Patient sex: M
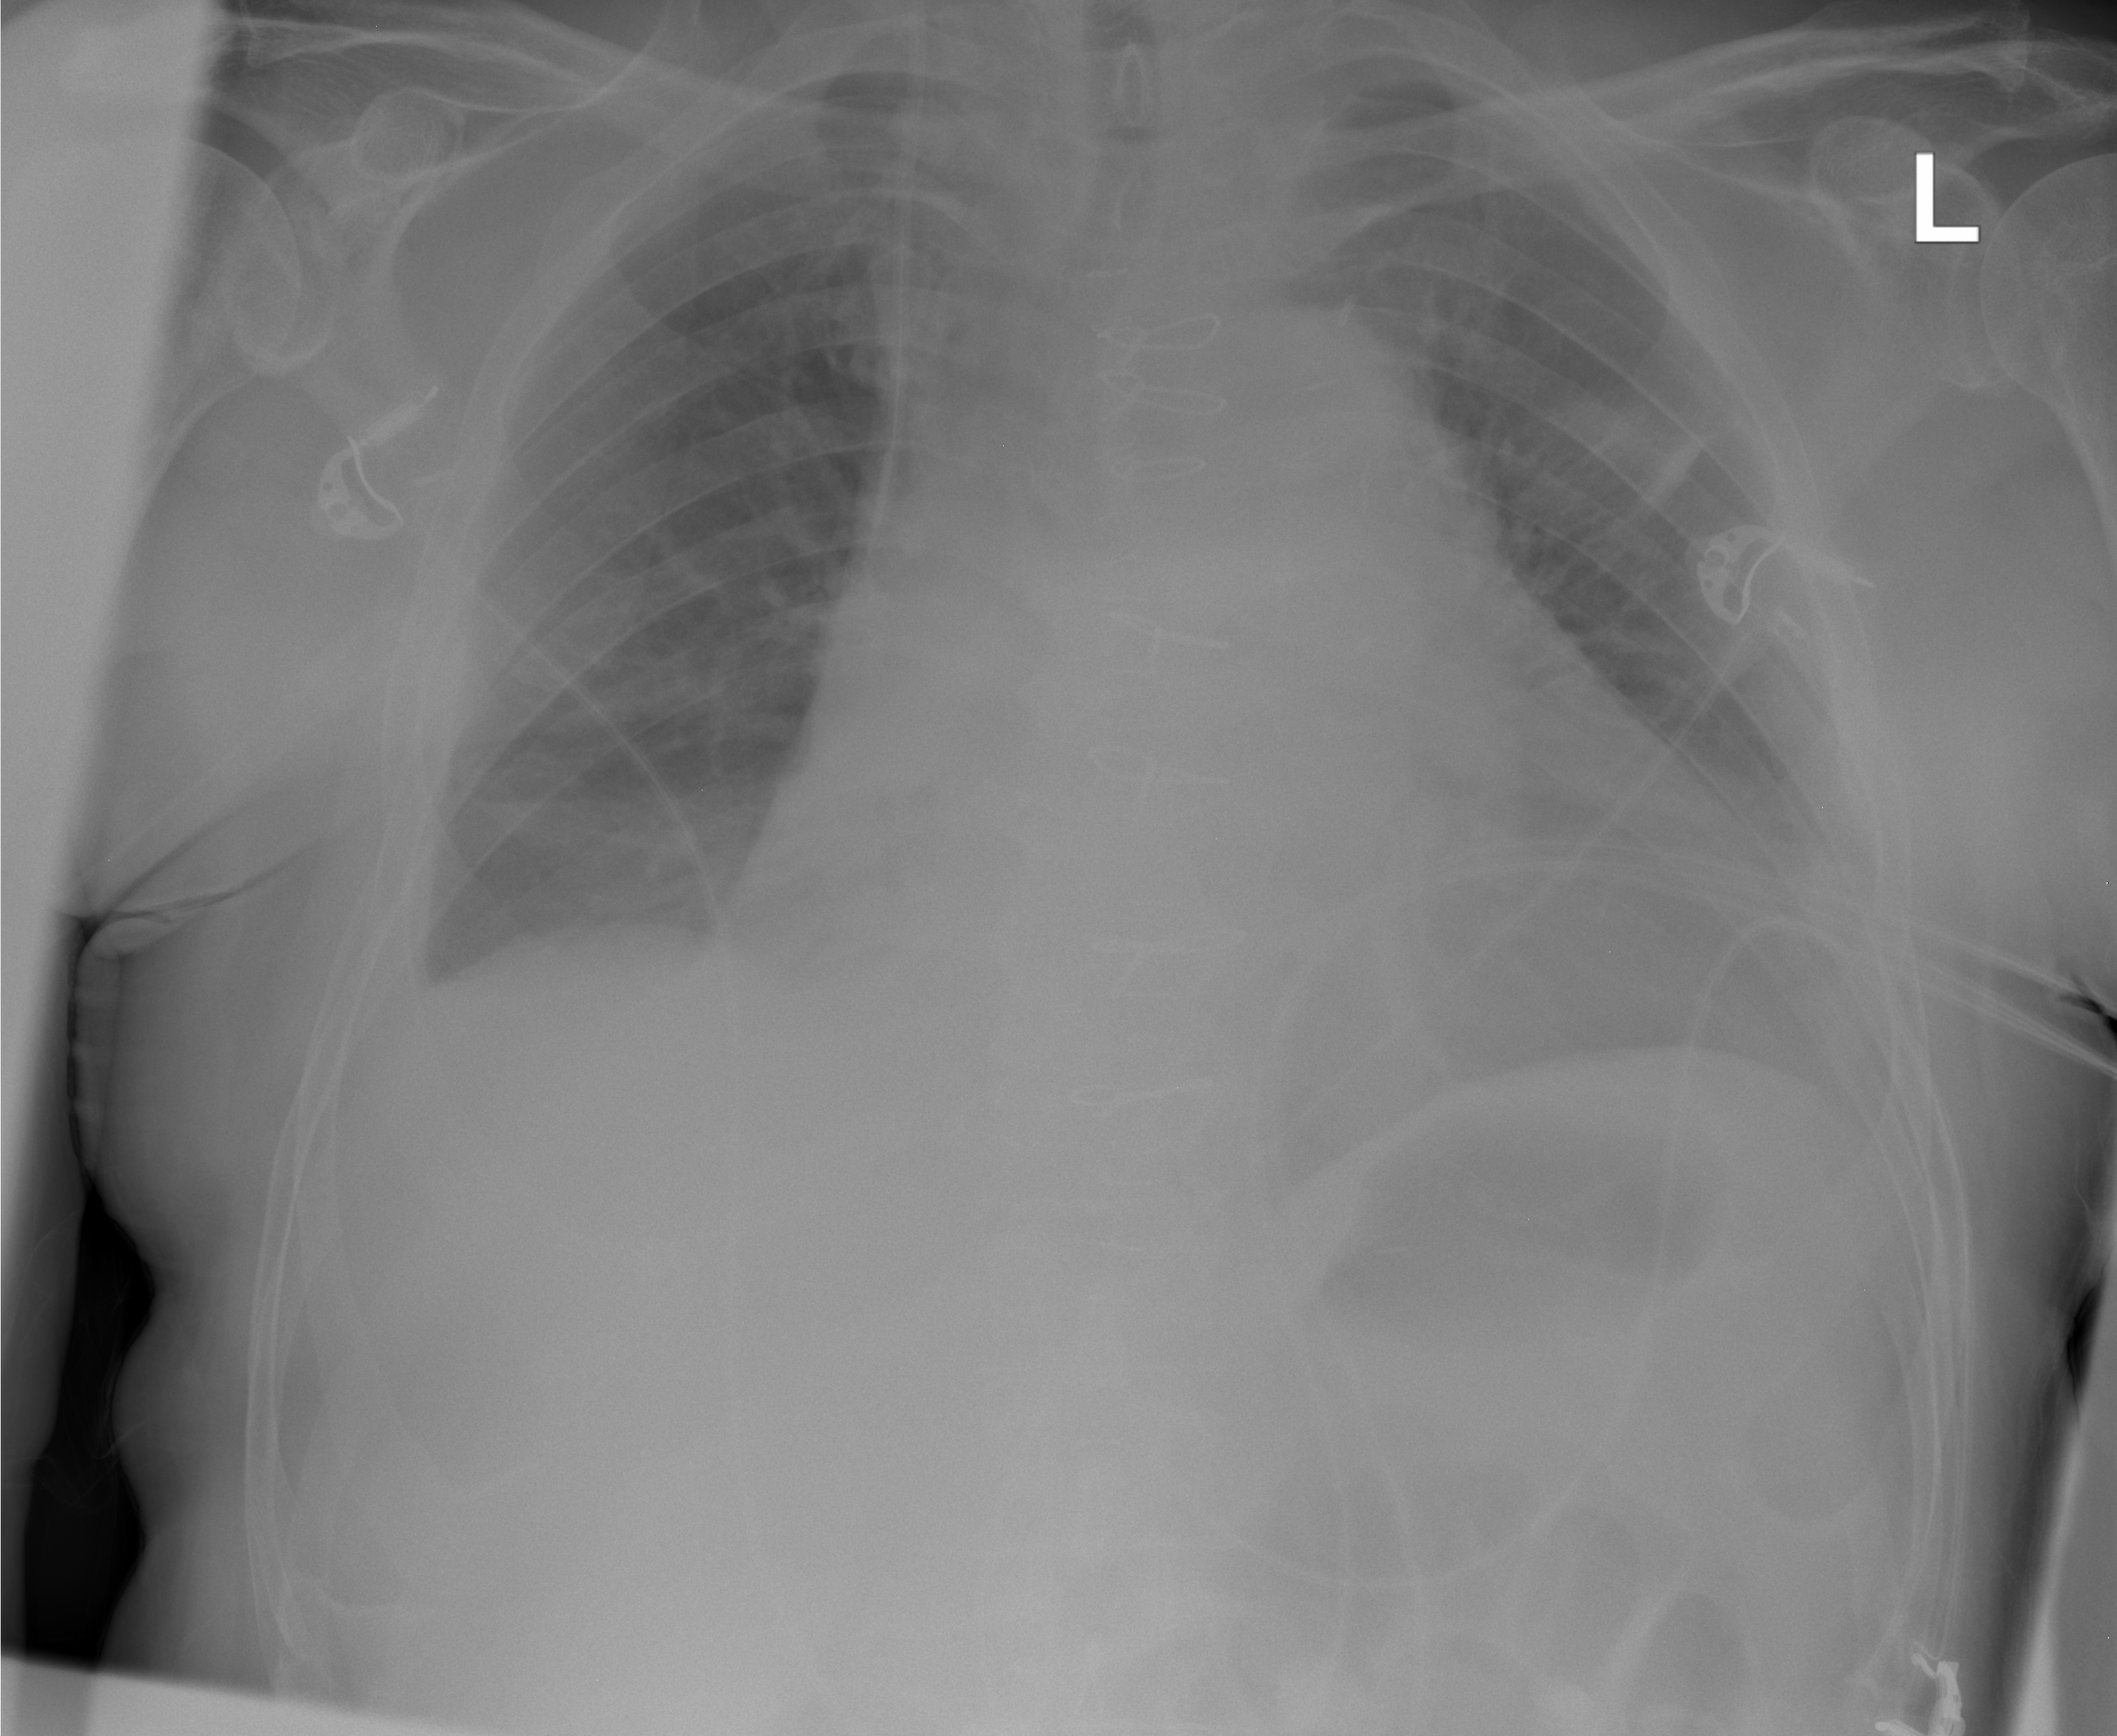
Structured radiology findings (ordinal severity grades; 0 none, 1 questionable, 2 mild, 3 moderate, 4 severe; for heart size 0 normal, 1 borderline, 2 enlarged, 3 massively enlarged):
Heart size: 2
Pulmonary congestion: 1
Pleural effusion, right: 2
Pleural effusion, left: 1
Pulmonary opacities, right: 0
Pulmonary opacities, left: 0
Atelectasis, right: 2
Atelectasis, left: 2